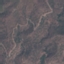
Land use / land cover class: HerbaceousVegetation